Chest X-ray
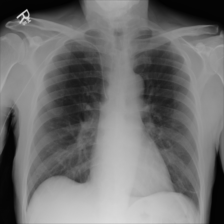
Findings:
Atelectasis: positive
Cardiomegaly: negative
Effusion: negative
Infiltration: negative
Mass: negative
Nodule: negative
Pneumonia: negative
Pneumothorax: negative
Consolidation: negative
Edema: negative
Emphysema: negative
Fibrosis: negative
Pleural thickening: negative
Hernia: negative